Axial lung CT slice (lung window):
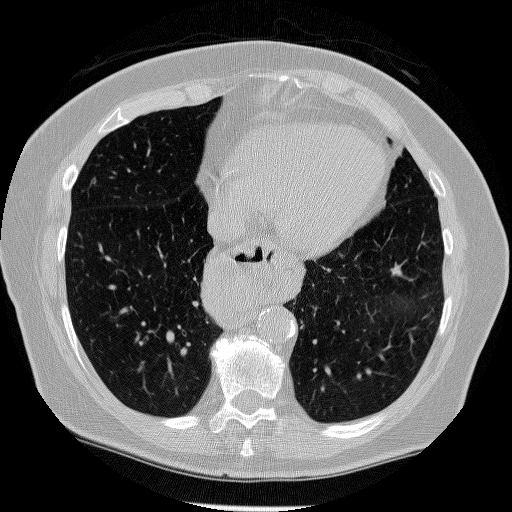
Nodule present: yes
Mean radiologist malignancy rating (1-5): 4.333